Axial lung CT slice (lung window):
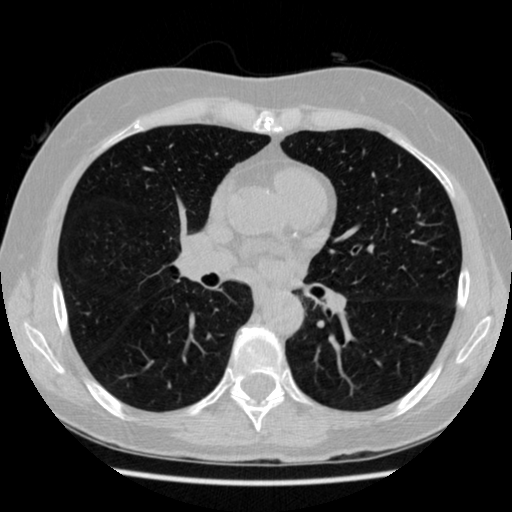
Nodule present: no